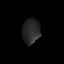
Tissue: prostate
Cell type: T cells
Senescence score: 0.6972
Nuclear area (px): 426
Mean DAPI intensity: 40.563